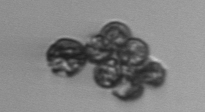
Label: Corymbellus